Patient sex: M
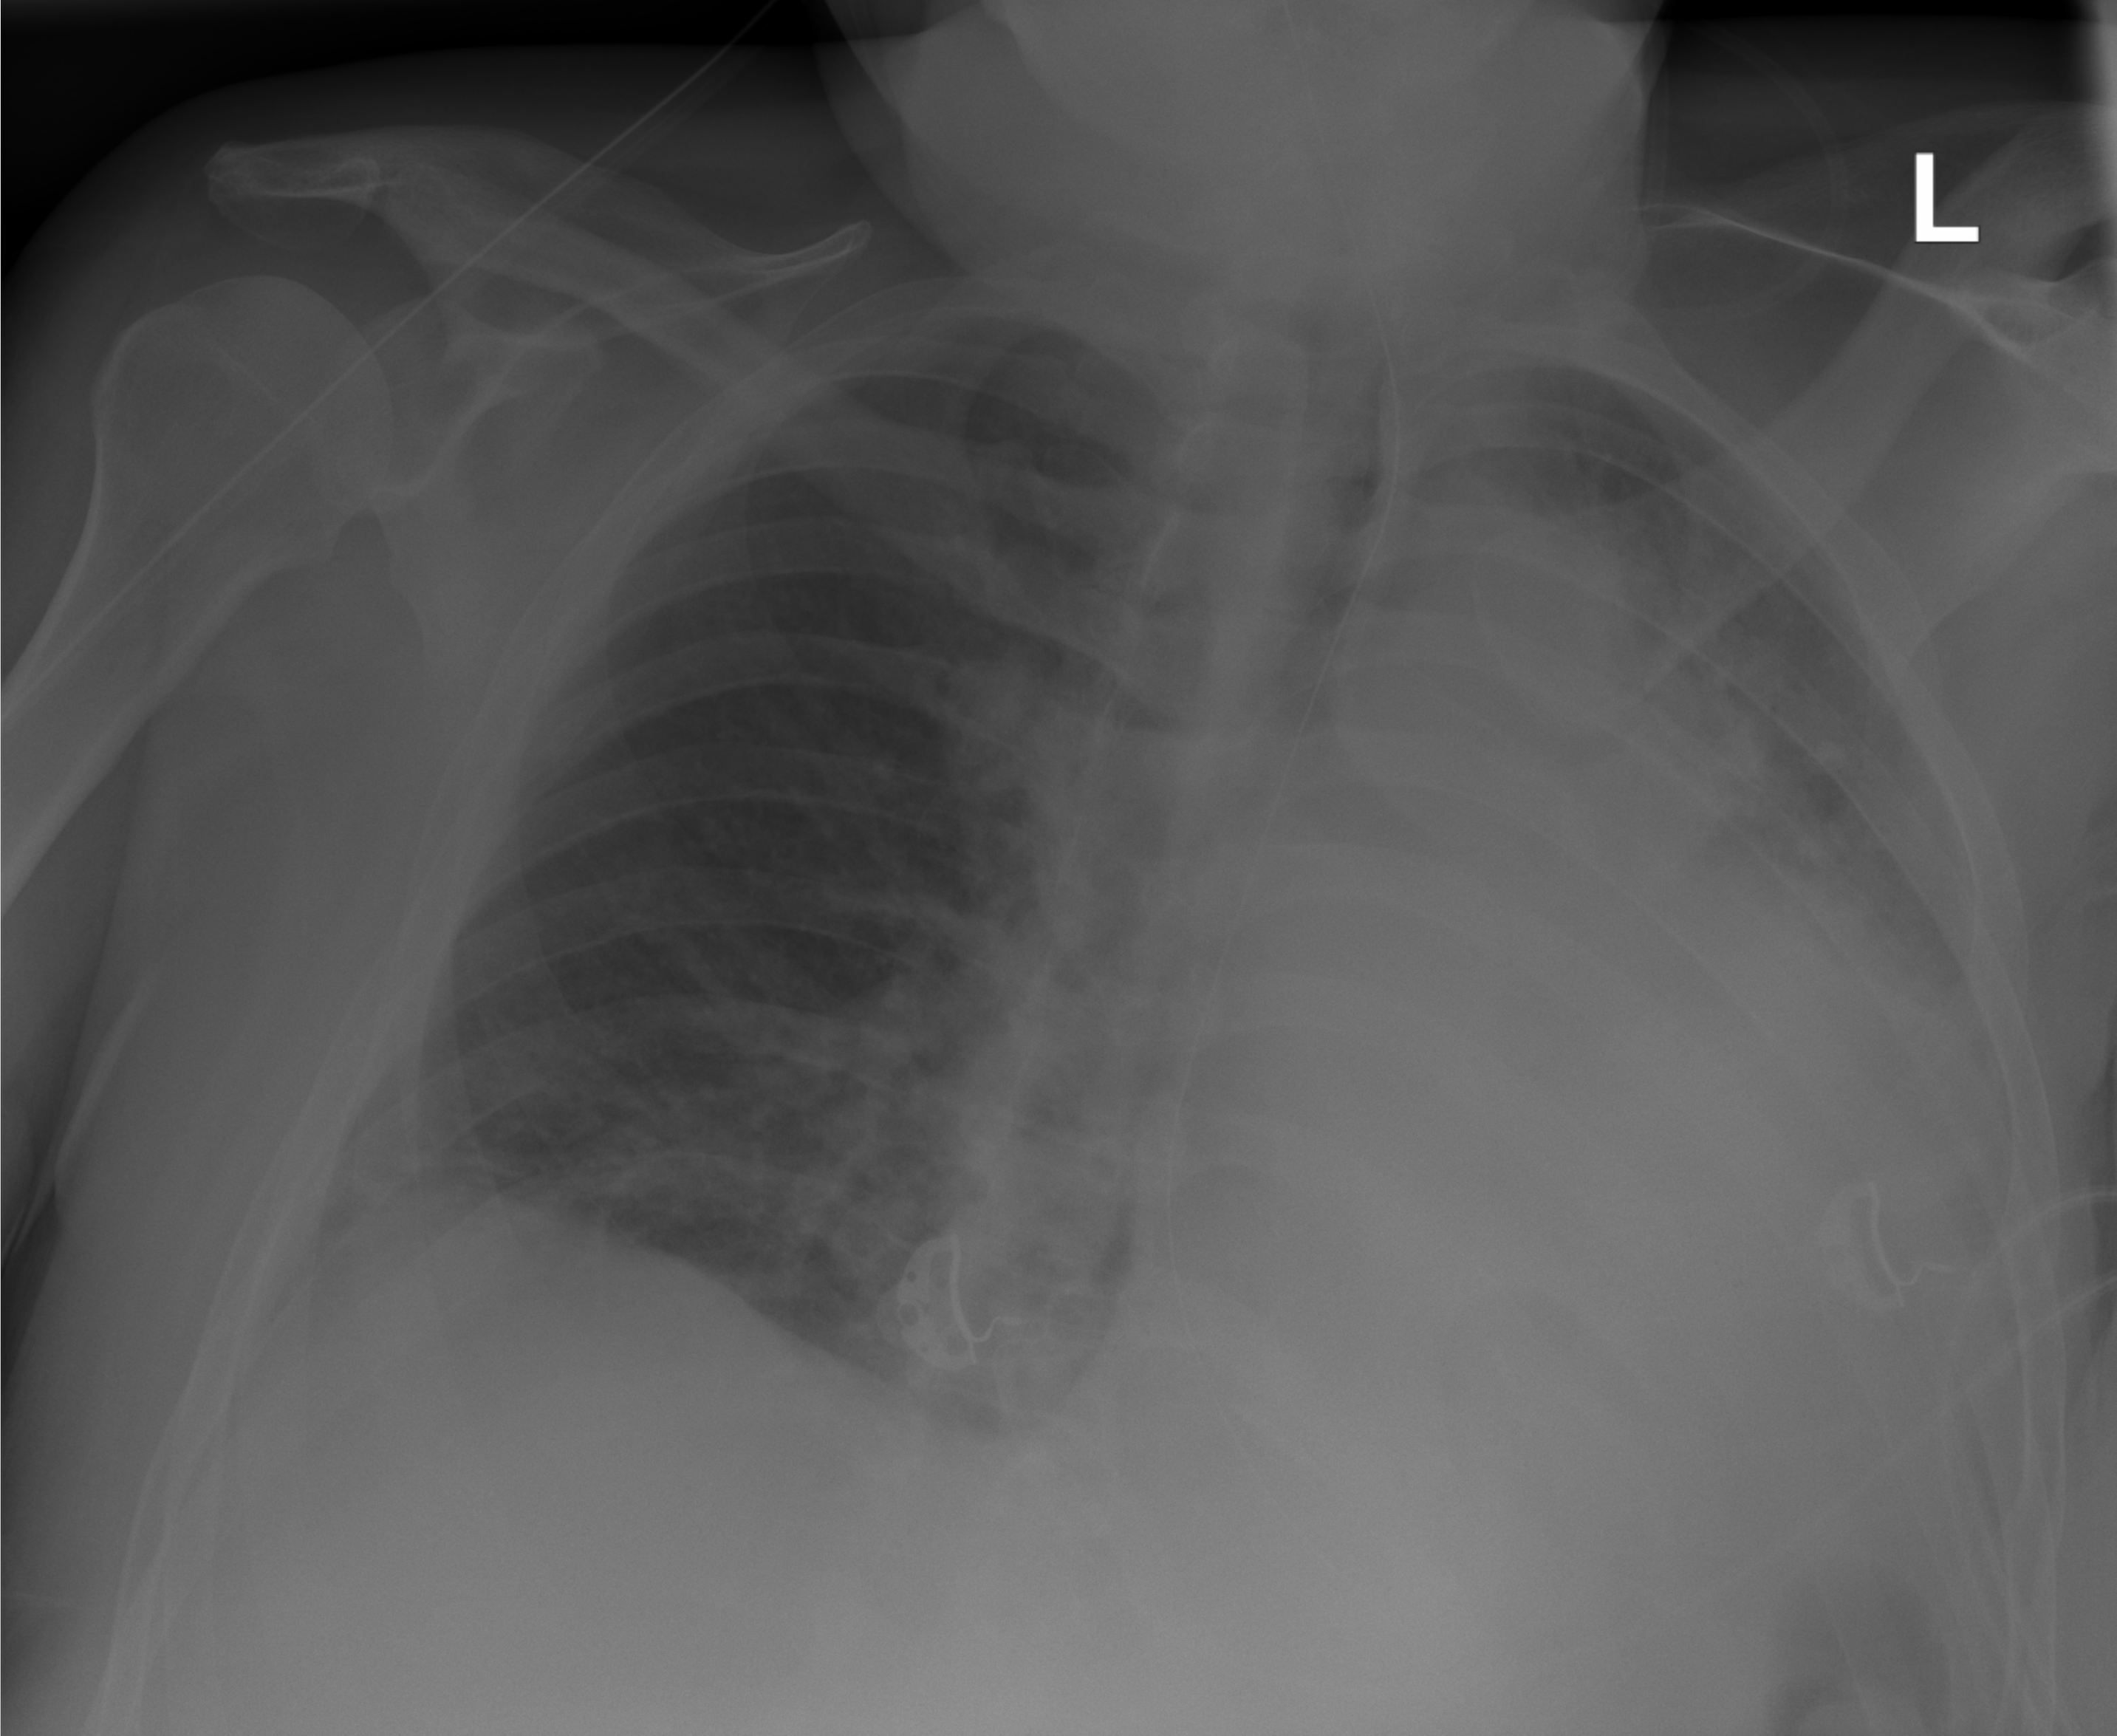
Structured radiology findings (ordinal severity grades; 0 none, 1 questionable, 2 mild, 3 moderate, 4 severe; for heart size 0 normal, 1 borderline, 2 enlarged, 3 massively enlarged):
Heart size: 2
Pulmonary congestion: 0
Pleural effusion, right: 1
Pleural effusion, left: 3
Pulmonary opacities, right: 0
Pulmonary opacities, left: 2
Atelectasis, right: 1
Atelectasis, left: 3